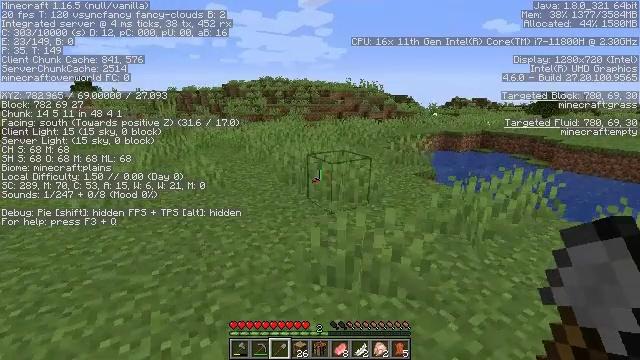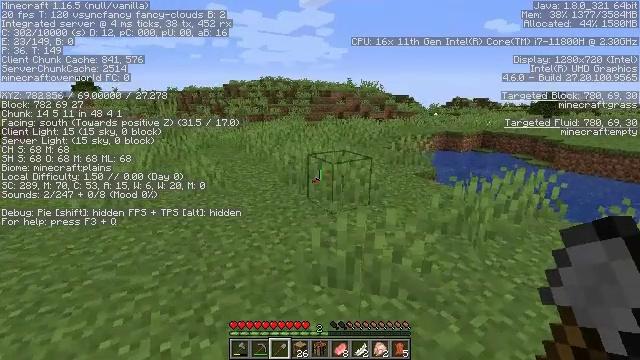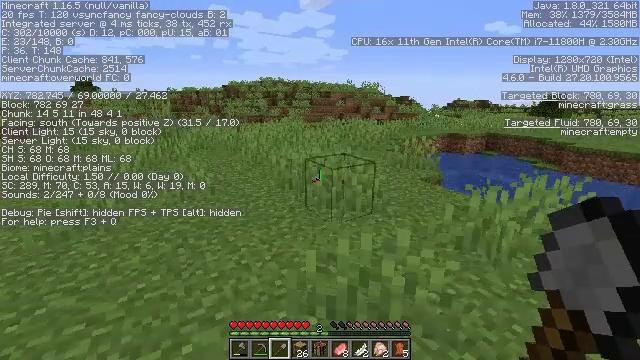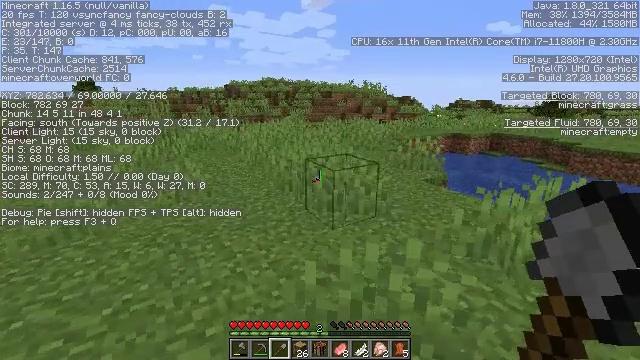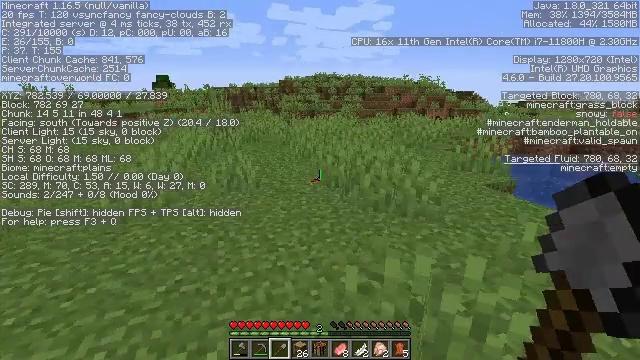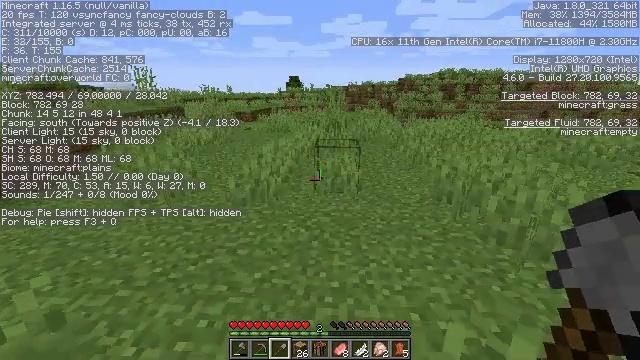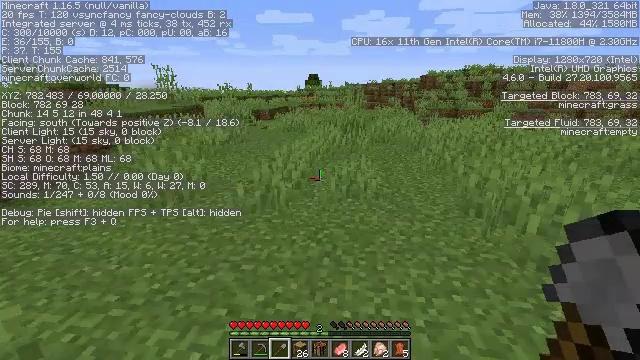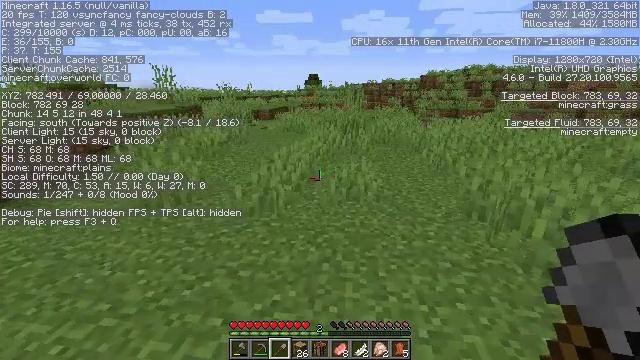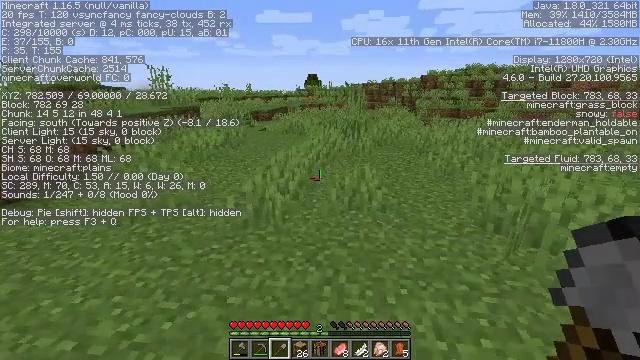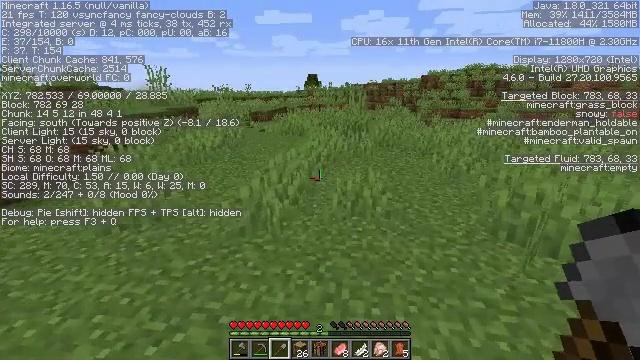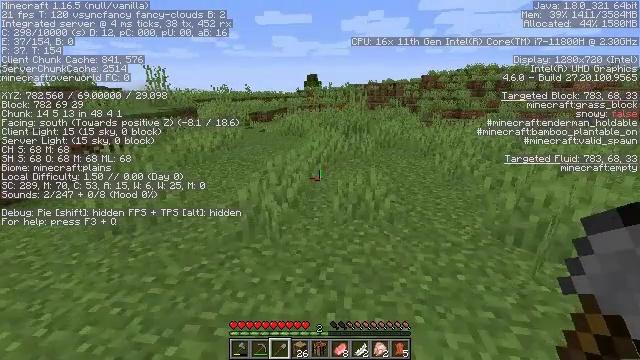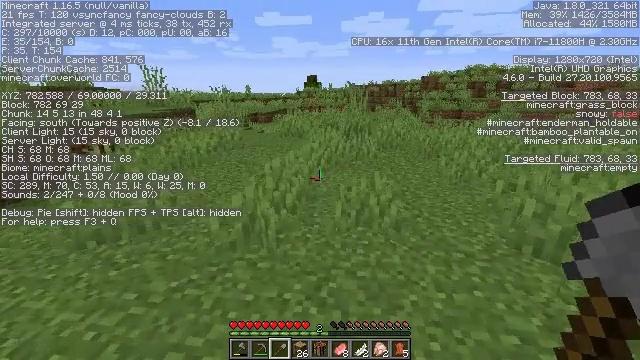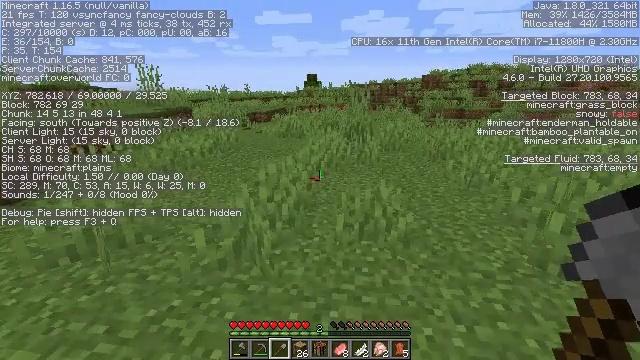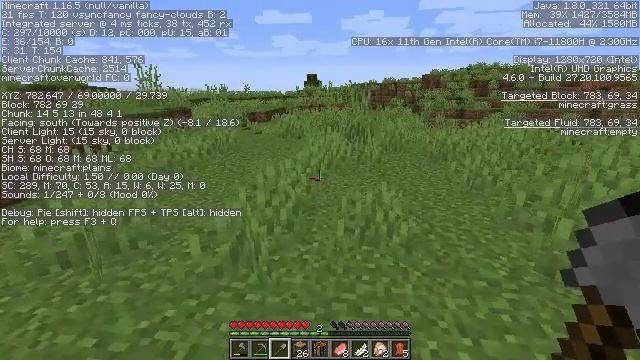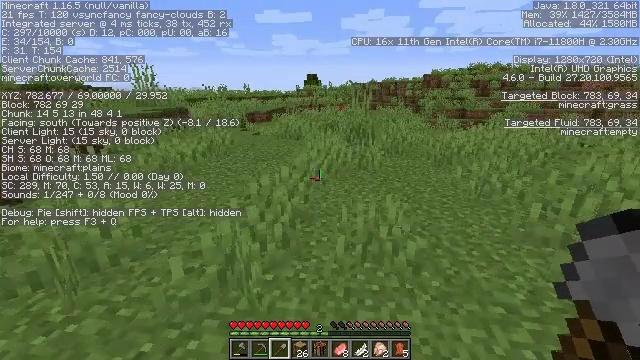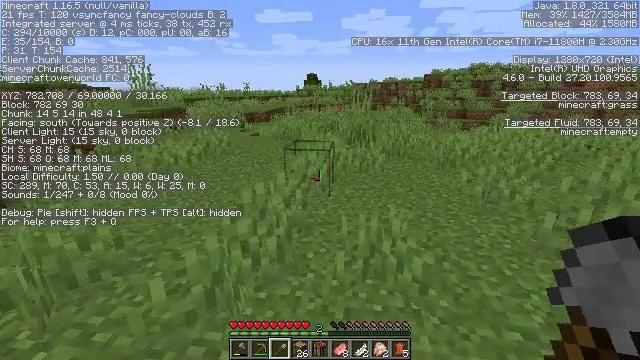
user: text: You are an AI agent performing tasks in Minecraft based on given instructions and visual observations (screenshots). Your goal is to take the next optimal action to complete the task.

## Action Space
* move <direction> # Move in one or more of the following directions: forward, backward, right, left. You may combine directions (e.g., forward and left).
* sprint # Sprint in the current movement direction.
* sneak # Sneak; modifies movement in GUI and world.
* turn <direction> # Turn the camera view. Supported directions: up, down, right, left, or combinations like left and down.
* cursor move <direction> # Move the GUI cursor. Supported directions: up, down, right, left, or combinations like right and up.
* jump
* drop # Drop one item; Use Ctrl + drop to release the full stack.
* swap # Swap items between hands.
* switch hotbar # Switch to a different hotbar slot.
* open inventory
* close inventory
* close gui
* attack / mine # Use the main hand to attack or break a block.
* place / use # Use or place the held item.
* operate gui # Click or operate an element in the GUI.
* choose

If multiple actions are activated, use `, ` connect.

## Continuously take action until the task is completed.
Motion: motion action
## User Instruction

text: Mine the grass in the plains.
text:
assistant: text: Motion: move forward
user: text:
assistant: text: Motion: move forward
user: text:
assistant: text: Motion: move forward
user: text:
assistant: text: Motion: move forward, turn left
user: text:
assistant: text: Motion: move forward, turn left
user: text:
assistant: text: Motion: move forward, turn left
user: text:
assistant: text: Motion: move forward
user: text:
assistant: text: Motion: move forward
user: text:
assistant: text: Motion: move forward
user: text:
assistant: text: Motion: move forward
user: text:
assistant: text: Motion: move forward
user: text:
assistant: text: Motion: move forward
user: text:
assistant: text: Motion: move forward
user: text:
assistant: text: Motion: move forward
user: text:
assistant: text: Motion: move forward
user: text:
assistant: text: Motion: move forward
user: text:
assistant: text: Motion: move forward, turn right
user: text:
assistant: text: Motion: move forward, turn right
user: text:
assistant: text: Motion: move forward, turn right
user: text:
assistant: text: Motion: move forward, turn down
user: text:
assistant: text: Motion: move forward, turn left and down
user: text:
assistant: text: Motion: move forward, turn down
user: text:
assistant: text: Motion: move forward
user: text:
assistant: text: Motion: move forward
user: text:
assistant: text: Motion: move forward
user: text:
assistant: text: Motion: move forward
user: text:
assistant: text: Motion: move forward
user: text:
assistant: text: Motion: move forward
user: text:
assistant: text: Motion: move forward, turn right and up
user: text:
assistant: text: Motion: move forward, turn right